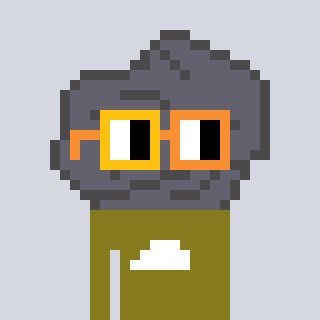
a pixel art character with square yellow and orange glasses, a rock-shaped head and a gunk-colored body on a cool background